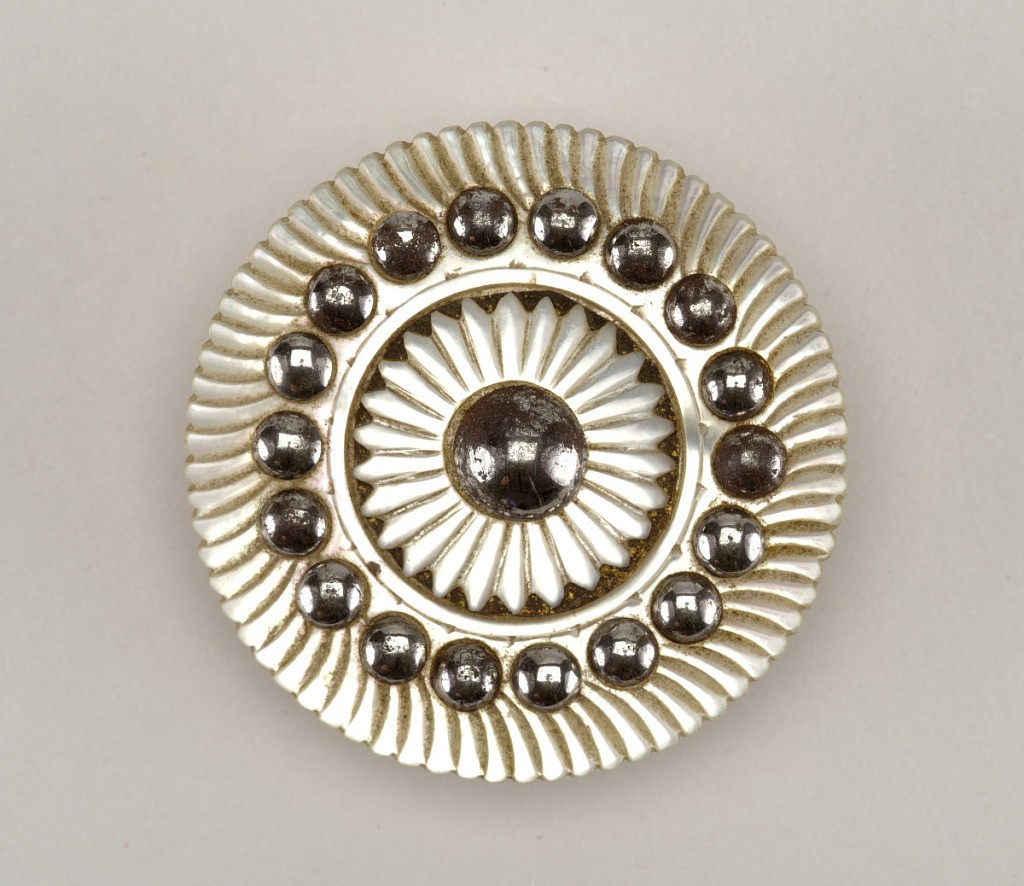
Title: Button
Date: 18th century
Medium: Mother-of-pearl, steel beads
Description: Button of pearl shell with central ornament of steel knob on pearl shell disc cut to represent many petals; outer part of button cut to represent many petals and decorated with ring of steel knobs. Copper shank.